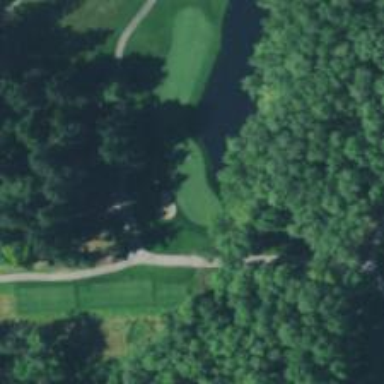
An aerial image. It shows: Golf hole.